Field crop: tomato
Growth stage: 1
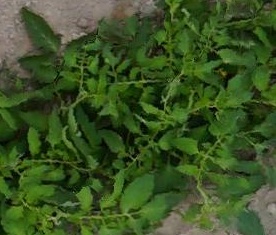
Species: tomato